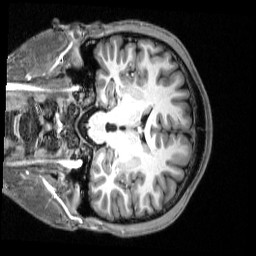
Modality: T1w
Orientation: coronal
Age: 20
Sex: male
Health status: healthy
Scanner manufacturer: siemens
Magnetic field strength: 3 T
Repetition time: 2.53 s
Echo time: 0.00339 s